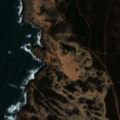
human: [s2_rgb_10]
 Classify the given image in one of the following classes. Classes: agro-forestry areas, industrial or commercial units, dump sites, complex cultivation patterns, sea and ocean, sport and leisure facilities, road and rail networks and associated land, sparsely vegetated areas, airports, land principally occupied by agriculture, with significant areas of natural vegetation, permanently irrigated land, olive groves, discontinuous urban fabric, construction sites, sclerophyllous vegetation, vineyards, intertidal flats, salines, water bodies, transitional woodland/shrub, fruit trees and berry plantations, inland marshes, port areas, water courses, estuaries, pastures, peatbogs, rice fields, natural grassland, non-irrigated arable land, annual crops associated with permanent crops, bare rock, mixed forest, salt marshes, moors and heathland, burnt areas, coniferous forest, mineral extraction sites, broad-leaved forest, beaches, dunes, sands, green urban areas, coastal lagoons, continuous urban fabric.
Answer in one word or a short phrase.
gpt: sclerophyllous vegetation, sea and ocean